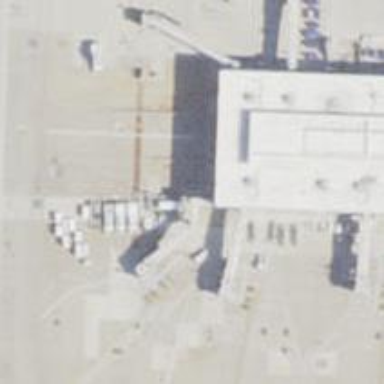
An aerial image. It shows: Airport gate.